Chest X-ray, PA view. Patient: 26 years old, sex F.
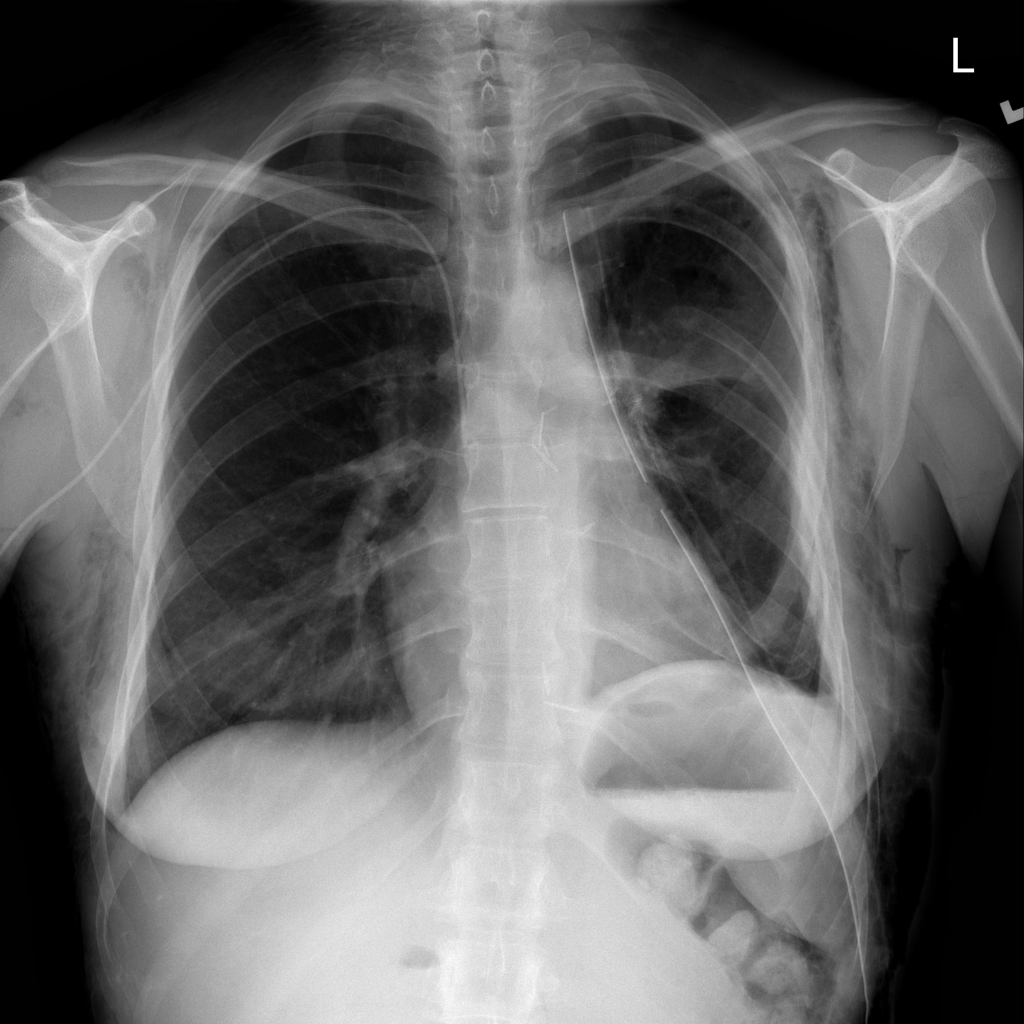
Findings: Emphysema